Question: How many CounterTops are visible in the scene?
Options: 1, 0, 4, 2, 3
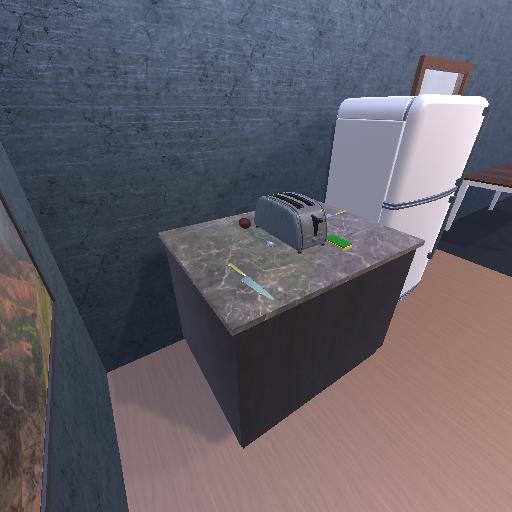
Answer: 1